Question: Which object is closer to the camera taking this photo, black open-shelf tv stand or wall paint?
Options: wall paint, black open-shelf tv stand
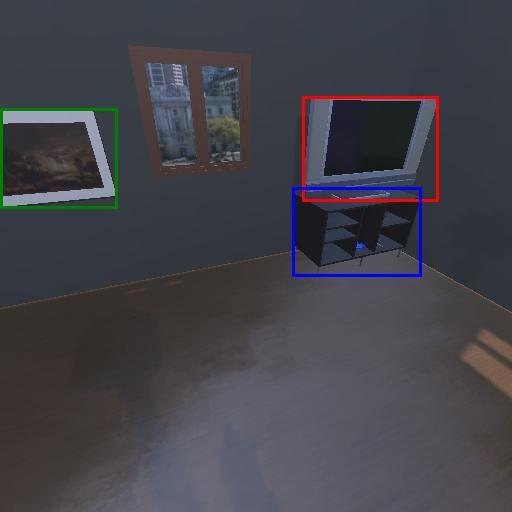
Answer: wall paint